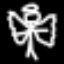
Label: angel